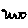
Label: zigzag